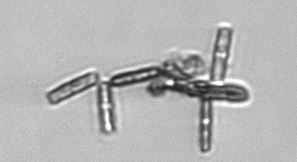
Label: Thalassionema